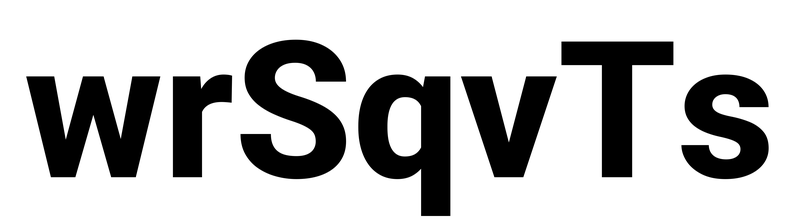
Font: Roboto_ExtraBold